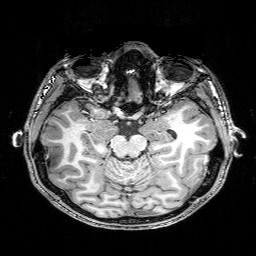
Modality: T1w
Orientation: coronal
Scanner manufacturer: siemens
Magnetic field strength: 3 T
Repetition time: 0.02 s
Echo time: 0.005 s